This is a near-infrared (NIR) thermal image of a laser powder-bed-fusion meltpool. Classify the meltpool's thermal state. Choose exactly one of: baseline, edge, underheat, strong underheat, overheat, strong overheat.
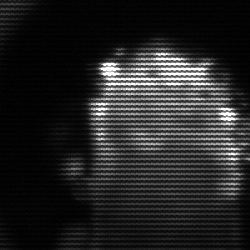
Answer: baseline